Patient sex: M
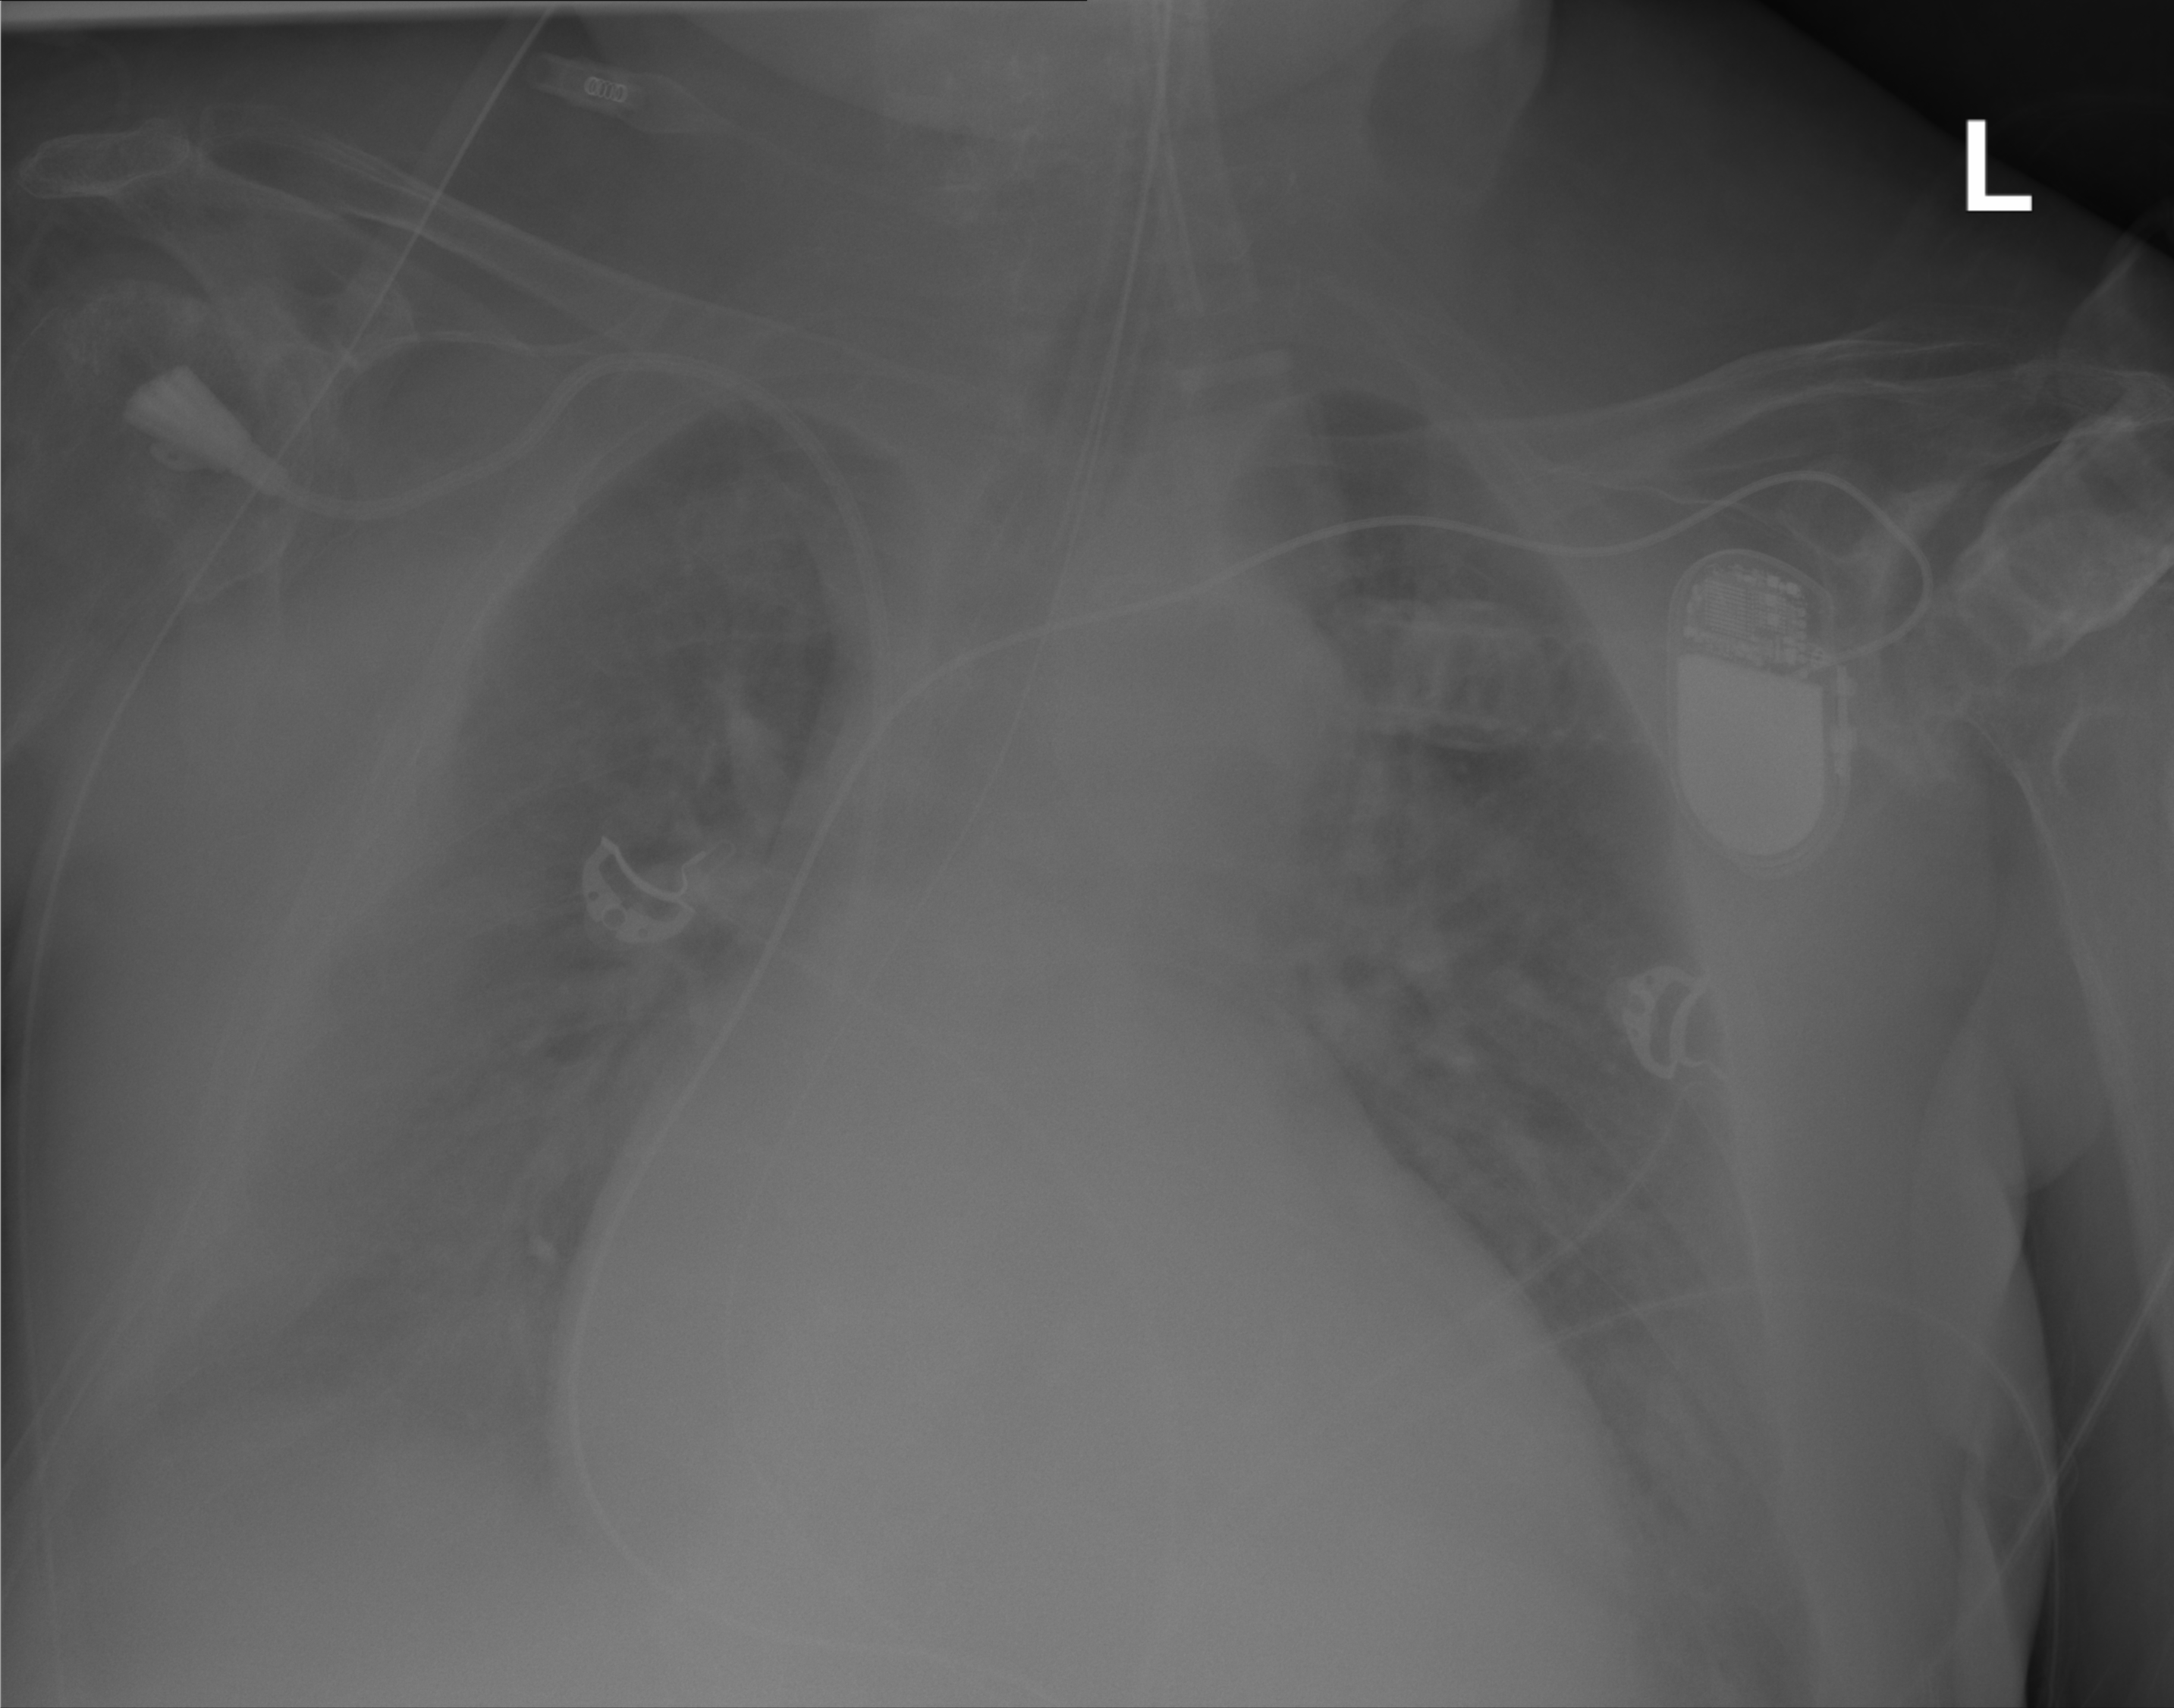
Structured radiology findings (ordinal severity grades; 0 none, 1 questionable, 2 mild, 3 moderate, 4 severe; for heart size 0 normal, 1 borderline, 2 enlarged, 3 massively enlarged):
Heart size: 3
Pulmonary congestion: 3
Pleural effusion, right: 2
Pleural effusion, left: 3
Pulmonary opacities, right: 2
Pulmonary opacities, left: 2
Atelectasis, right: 2
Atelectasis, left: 3